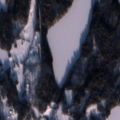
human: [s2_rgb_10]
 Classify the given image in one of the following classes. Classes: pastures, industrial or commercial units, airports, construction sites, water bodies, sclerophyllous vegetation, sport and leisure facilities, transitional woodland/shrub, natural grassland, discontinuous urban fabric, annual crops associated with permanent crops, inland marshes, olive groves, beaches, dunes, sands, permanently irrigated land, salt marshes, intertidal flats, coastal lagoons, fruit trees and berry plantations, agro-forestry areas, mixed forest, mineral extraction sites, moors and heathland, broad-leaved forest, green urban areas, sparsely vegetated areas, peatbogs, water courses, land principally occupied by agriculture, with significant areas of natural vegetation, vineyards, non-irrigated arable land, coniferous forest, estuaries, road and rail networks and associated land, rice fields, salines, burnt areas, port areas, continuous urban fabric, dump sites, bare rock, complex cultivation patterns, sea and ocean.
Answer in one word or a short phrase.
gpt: land principally occupied by agriculture, with significant areas of natural vegetation, mixed forest, water bodies